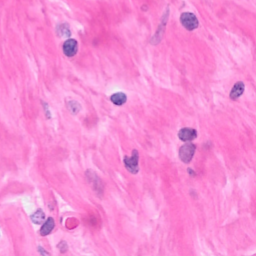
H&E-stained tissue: Breast